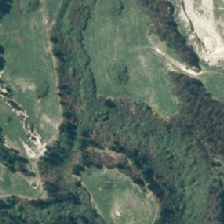
Land cover: broadleaved_indigenous_hardwood